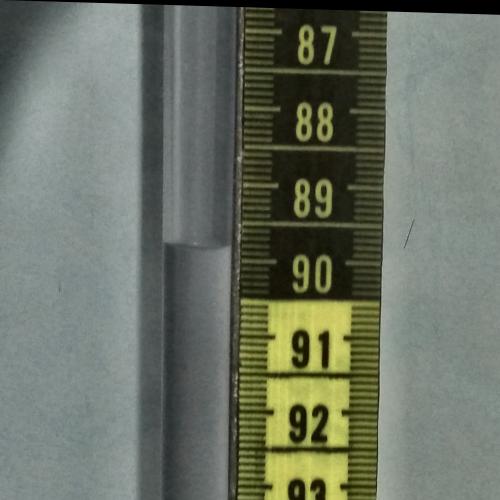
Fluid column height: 89.8 cm